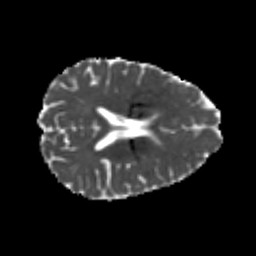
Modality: MD
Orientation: axial
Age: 24
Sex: female
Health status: healthy
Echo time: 0.074 s